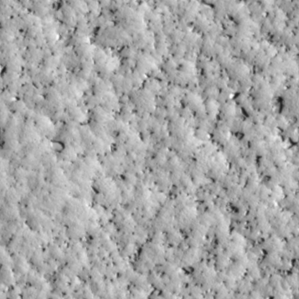
Label: non_frost